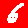
Digit: 6